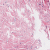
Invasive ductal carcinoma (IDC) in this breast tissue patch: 0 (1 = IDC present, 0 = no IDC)